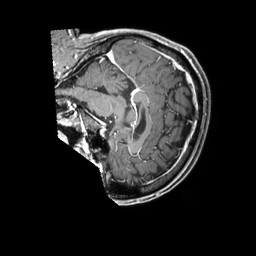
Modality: T1w
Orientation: sagittal
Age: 60
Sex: male
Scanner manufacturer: philips
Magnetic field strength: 3 T
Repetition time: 0.009895 s
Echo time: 0.004605 s